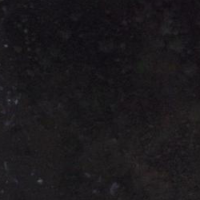
EUNIS habitat code: 44
Species observed at this site:
Juniperus communis